Question: Just so you know, I'm new to html and CSS and I'm sorry if the question is stupid, but I have a problem that seems simple, and yet I've been searching for a solution for hours and couldn't find any. There are many forums discussing similar issues but none of the solutions applied to my particular issue. I have simplified the page as much as I could to isolate the problem and this is what I got:

As you can see, Google Chrome and Safari keep the first cell only as high as its content, exactly as I want it to be displayed. Firefox, however, arbitrarily stretches the cell to a random and unnecessarily long height.
What I have tried with no success so far:
- - - -
<URL>
How can I specify that I want the cell only as high as its contents? If "auto" doesn't do that, what does? None of the other possible "height" values seem to do the trick. Does anyone have any idea why this happens and how to fix this problem?
Here's my code:
'''
<html>
<body>
<table border="1">
<tr>
<td>
1st cell 1st cell<br/>
1st cell 1st cell<br/>
1st cell 1st cell<br/>
1st cell 1st cell<br/>
</td>
<td rowspan="2" style="width: 50%; text-align: center;">
blablablablaabl<br/>
blablablalablab<br/>
bkababakbakabka<br/>
LONG STUFF<br/>
blablablablaabl<br/>
blablablalablab<br/>
bkababakbakabka<br/>
blablablablaabl<br/>
blablablalablab<br/>
bkababakbakabka<br/>
LONG STUFF<br/>
blablablablaabl<br/>
blablablalablab<br/>
bkababakbakabka<br/>
</td>
<td rowspan="2">
right content
</td>
</tr>
<tr>
<td>
oi
</td>
</tr>
</table>
</body>
</html>
'''
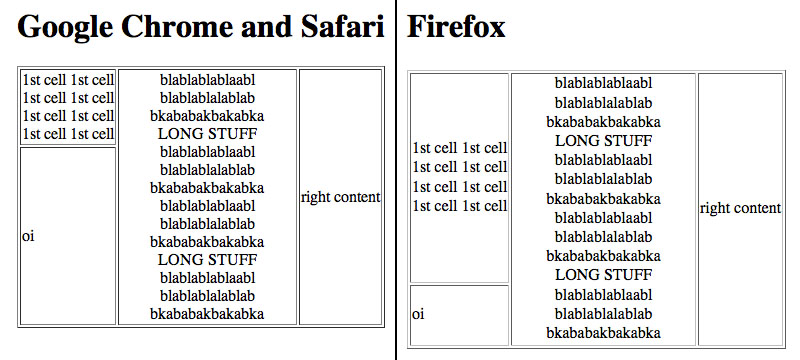
Answer: You need two things:
1. A doctype.
2. Set the Td's height to 1px, content will expand the cell.
'''
<!DOCTYPE html PUBLIC "-//W3C//DTD XHTML 1.0 Transitional//EN"
"http://www.w3.org/TR/xhtml1/DTD/xhtml1-transitional.dtd">
<html>
<body>
<table border="1">
<tr>
<td style="height: 1px;">
1st cell 1st cell<br/> <br/>
</td>
<td rowspan="2" style="width: 50%; text-align: center;">
blablablablaabl<br/>
blablablalablab<br/>
bkababakbakabka<br/>
LONG STUFF<br/>
blablablablaabl<br/>
blablablalablab<br/>
bkababakbakabka<br/>
blablablablaabl<br/>
blablablalablab<br/>
bkababakbakabka<br/>
LONG STUFF<br/>
blablablablaabl<br/>
blablablalablab<br/>
bkababakbakabka<br/>
</td>
<td rowspan="2">
right content
</td>
</tr>
<tr>
<td>
oi
</td>
</tr>
</table>
</body>
</html>
'''
Of course, if you want to do this with REAL / VALID html + CSS:
'''
<!DOCTYPE html PUBLIC "-//W3C//DTD XHTML 1.0 Transitional//EN"
"http://www.w3.org/TR/xhtml1/DTD/xhtml1-transitional.dtd">
<html>
<style type="text/css">
<!--
#column_left {
float: left;
width: 20%;
}
#column_middle {
float: left;
width: 60%;
}
#column_right {
float: left;
width: 20%;
}
.breaker {
clear: both;
}
.pad {
margin: 10px;
padding: 1px;
}
-->
</style>
<body>
<div id="container">
<div id="column_left">
<div class="pad">
<p>Left Column</p>
</div>
</div>
<div id="column_middle">
<div class="pad">
<p>Middle Content</p>
</div>
</div>
<div id="column_right">
<div class="pad">
<p>right content</p>
</div>
</div>
<div class="breaker"></div>
</div>
</body>
</html>
'''
See how much cleaner that comes out? Put your styles in a stylesheet and this is reduced to VERY few lines of code for a basic layout.